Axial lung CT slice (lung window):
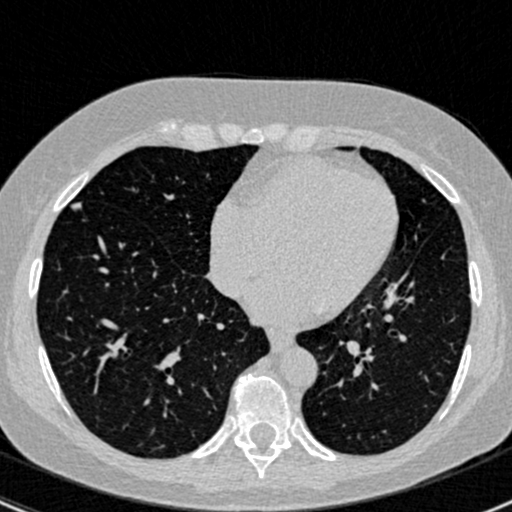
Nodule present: yes
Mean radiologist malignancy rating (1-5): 3.333